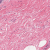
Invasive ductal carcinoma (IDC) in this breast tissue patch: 0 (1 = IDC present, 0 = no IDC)